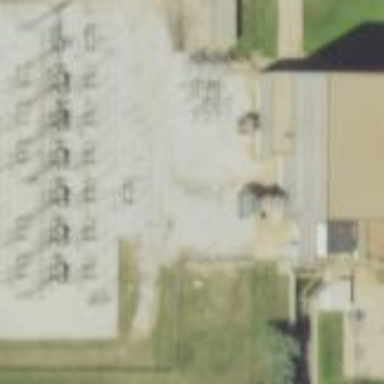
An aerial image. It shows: Power substation.